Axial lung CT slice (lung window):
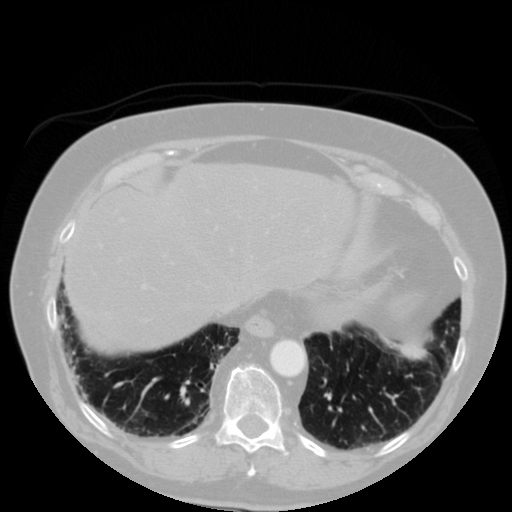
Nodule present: no